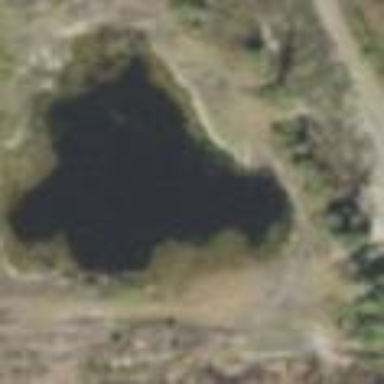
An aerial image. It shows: Lake with natural water.